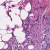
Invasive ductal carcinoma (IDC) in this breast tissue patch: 0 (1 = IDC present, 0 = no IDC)